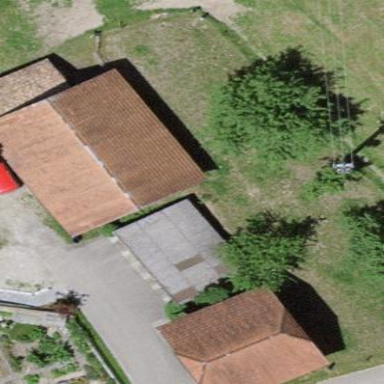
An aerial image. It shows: Barn.